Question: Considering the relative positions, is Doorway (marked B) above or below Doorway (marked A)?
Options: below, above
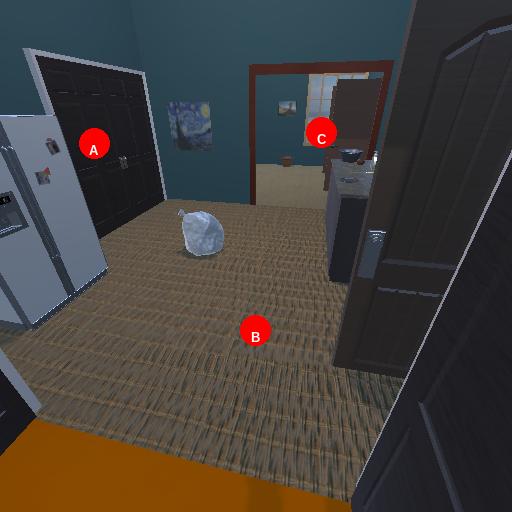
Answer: below